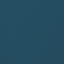
Label: SeaLake